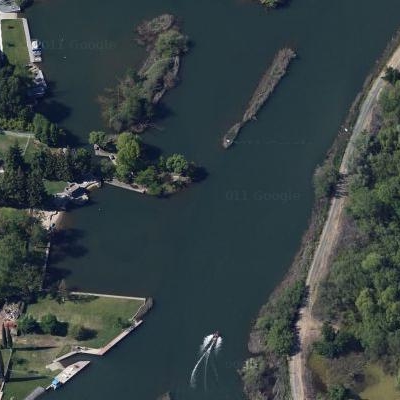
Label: dRiverLake